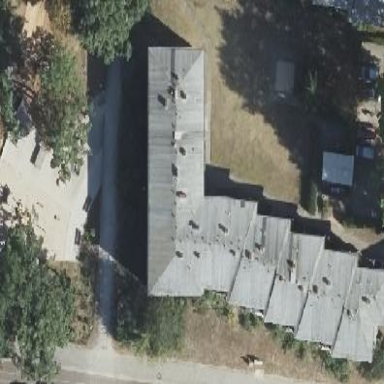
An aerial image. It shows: Hipped roof on residential building.